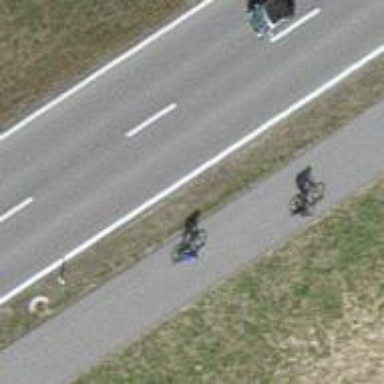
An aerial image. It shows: Asphalt cycleway.